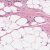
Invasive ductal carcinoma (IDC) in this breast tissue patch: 0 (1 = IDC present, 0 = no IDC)